Question: So today I was installing sourcetree on my macbook, and I came across few prompts while source tree setup was registering with Atlassian's bitbucket so it prompted this .

So I want to know what is the information being access and how is it access, If I am not wrong I can use the same keychain data to allow the user to use email address to be able to send mail with registered email without having to enter password!!
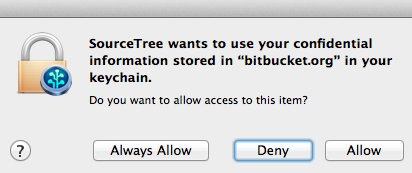
Answer: It should be similar to what the <URL>:
- - - -
You can launch the keychain (after allowing SourceTree to store your credentials), and check its content.

The <URL> adds:
> I found it in the keychain: I didn't had 'All Items' selected.